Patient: sex F, age 46
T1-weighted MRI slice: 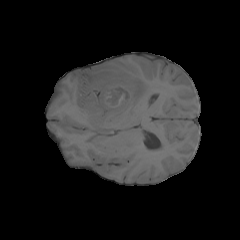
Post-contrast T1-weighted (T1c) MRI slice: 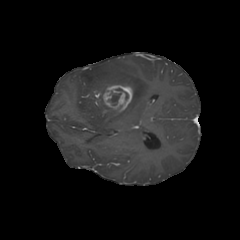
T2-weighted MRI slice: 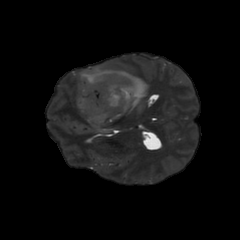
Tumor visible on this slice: yes
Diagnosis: Glioblastoma, IDH-wildtype
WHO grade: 4